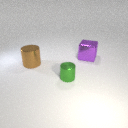
large brown metal cylinder to the left of small green metal cylinder